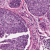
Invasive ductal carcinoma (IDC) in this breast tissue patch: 0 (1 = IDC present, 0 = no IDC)